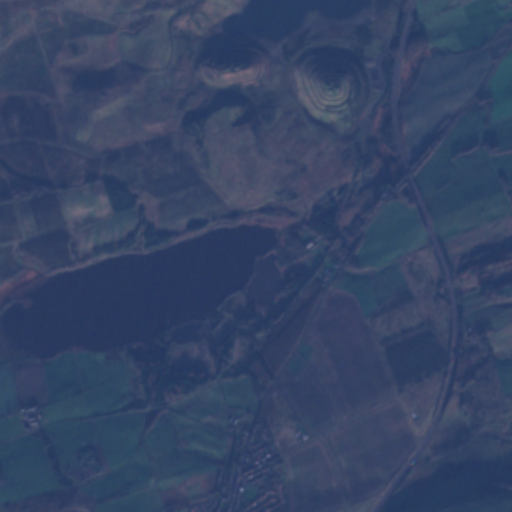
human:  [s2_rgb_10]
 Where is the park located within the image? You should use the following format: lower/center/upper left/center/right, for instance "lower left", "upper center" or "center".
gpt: The park is located in the lower left of the image.
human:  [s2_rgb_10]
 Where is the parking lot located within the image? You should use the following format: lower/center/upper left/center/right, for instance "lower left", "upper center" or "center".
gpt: The parking lot is located in the upper right of the image.
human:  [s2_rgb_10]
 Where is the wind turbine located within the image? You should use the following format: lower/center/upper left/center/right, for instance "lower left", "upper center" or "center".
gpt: The wind turbine is located in the lower right of the image.
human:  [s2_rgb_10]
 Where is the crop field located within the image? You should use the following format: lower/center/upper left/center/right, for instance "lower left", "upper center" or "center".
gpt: There is no crop field in the image.